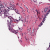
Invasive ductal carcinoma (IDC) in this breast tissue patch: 0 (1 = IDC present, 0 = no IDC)